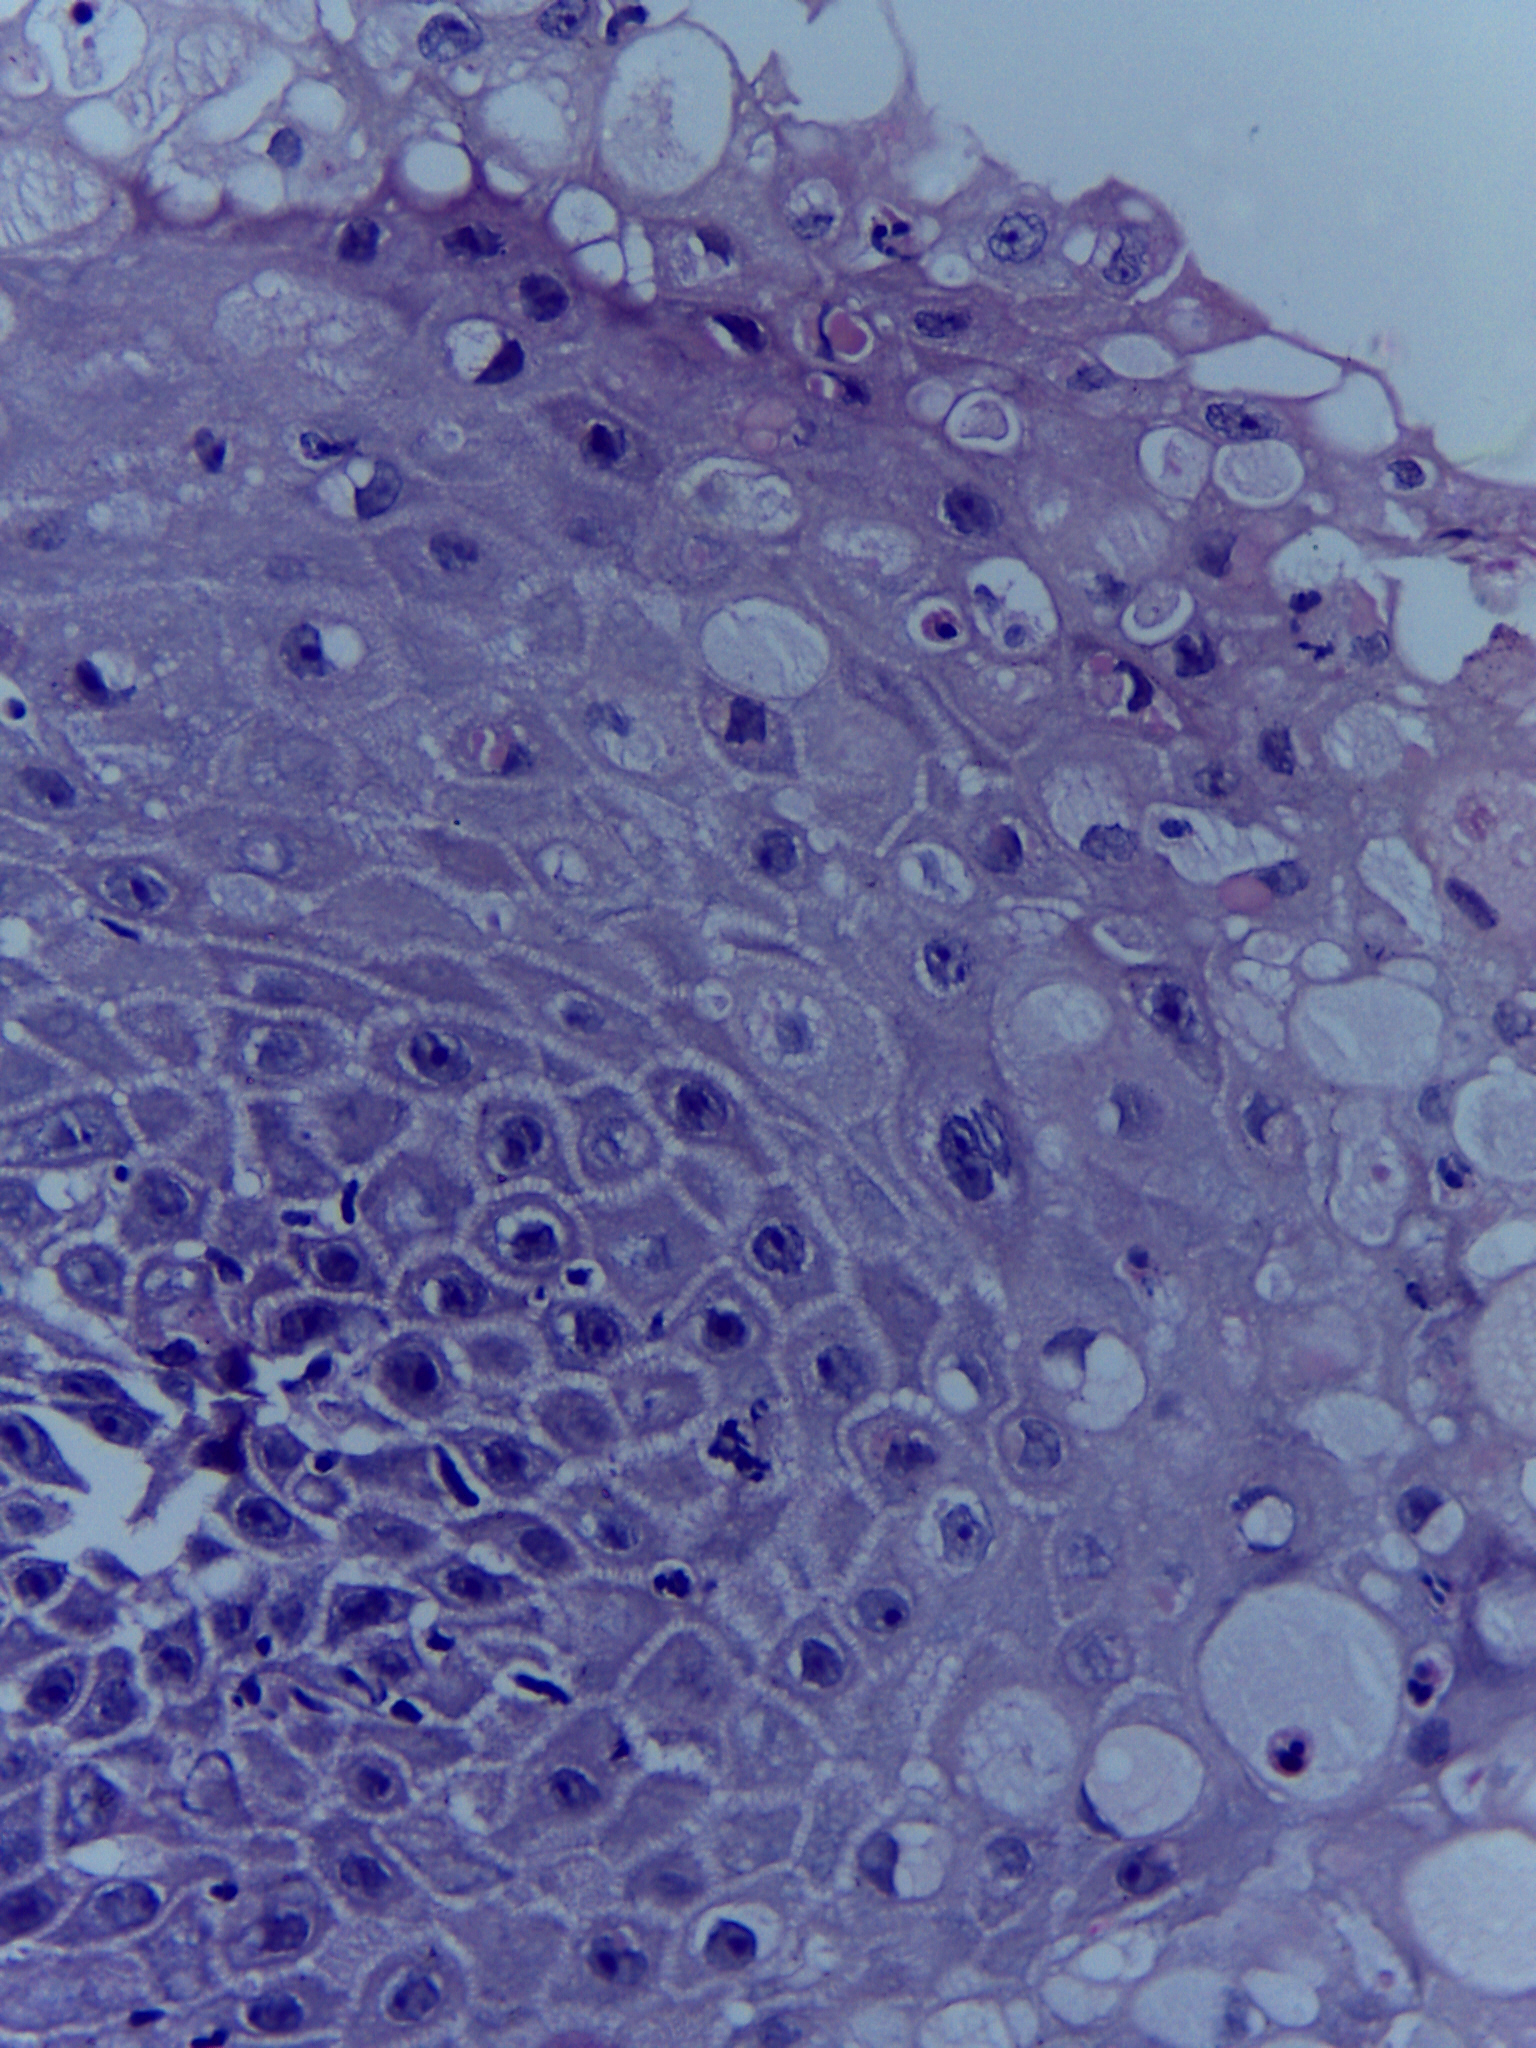
Diagnosis: Normal